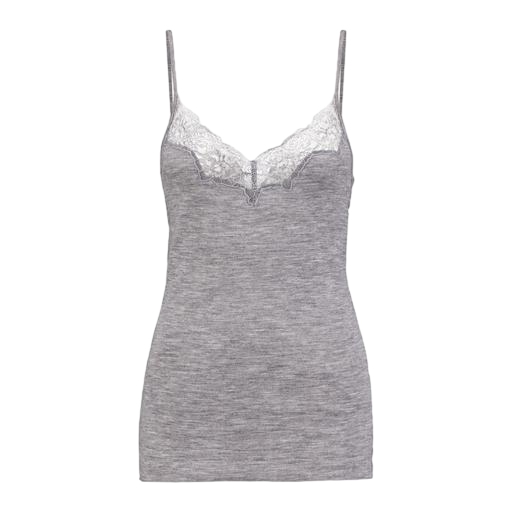
lace-trimmed ribbed tank, lace tank, gray lace vest, white background